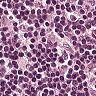
Metastatic tissue present: no